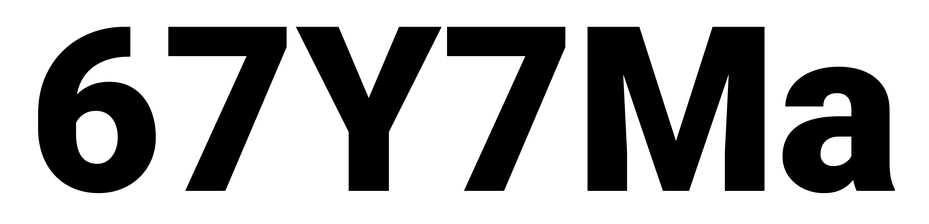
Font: Roboto_Black